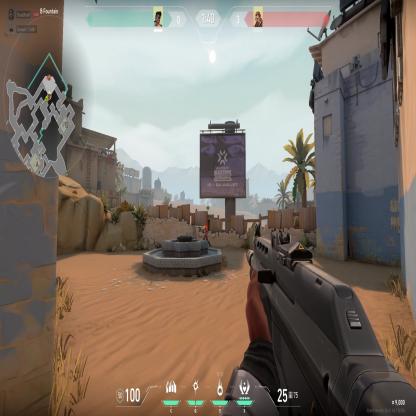
Label: enemy